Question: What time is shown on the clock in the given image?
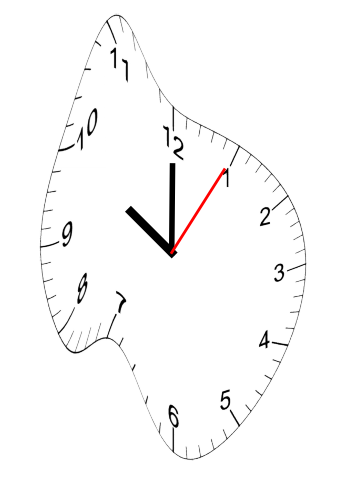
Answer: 10:00:05